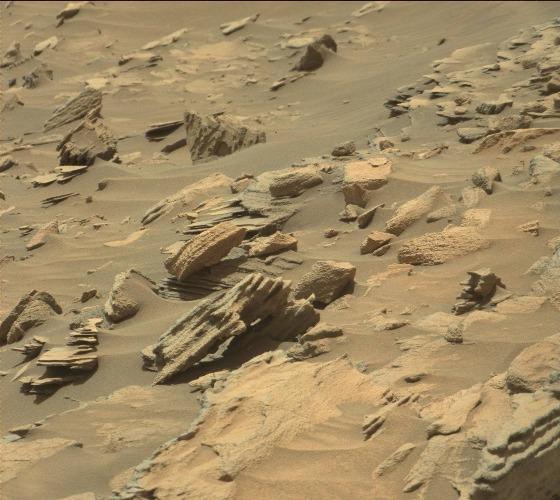
Terrain classes present: Bedrock, Gravel / Sand / Soil, Rock, Shadow